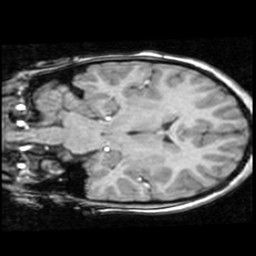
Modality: T1w
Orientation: coronal
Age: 9
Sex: female
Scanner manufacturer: ge
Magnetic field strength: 1.5 T
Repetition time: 0.03333 s
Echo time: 0.008 s